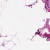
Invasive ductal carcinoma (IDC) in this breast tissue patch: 0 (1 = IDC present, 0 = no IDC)